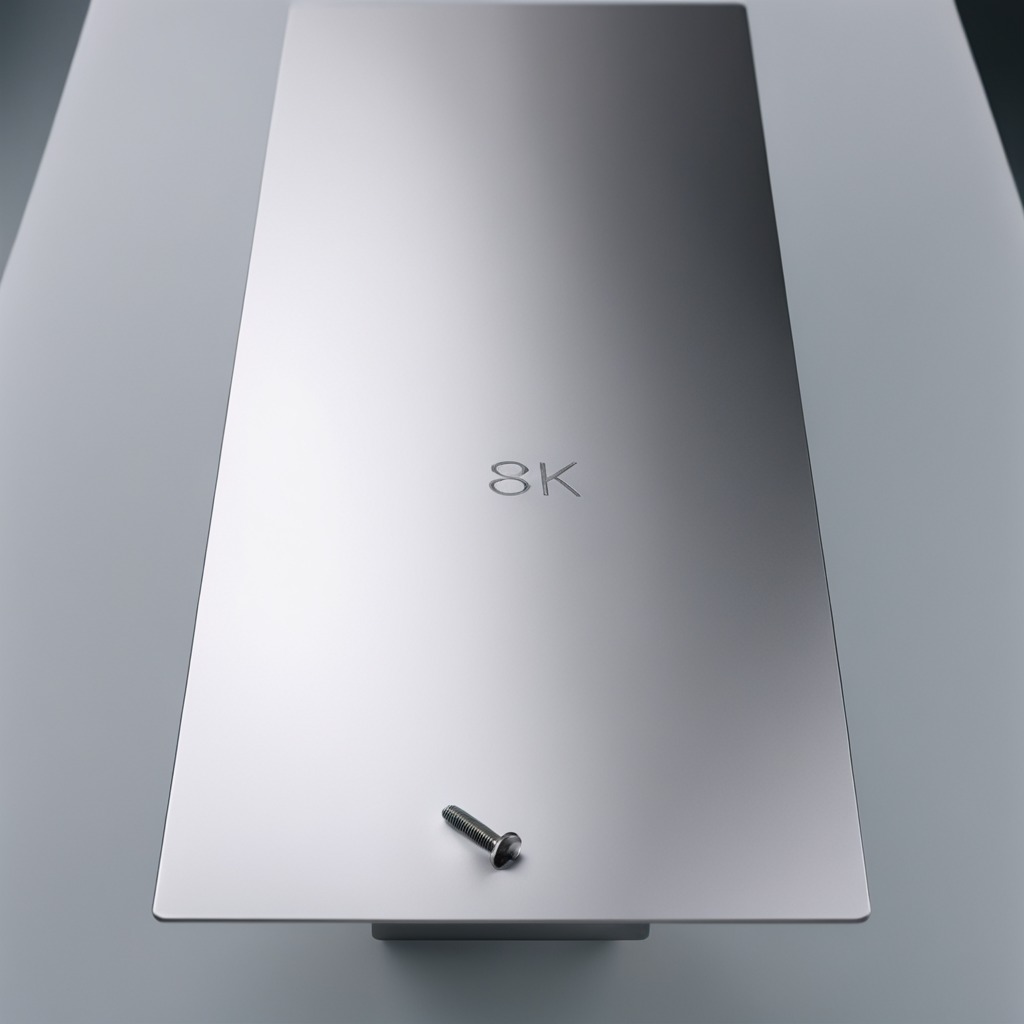
A metal screw is lying on a stainless steel table in a high-end prototyping lab.